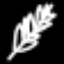
Label: leaf